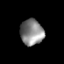
Tissue: prostate
Cell type: T cells
Senescence score: 0.7343
Nuclear area (px): 585
Mean DAPI intensity: 135.52